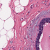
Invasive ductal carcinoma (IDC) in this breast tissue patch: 0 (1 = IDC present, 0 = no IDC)